Question: I'm trying to add a gradient to my web site's background. Unfortunately, I can't get the gradient to extend to the bottom of the page. The final result looks like this:

I highlighted the edges to illustrate the borders of the browser in the pic. This is an ASP MVC site so I use a shared layout page. Here is the full html/razor from that file:
'''
<!DOCTYPE html>
<html>
<head>
<meta charset="utf-8" />
<title>@ViewBag.Title</title>
<meta http-equiv="X-UA-Compatible" content="IE=edge" />
<link href="@Url.Content("~/Content/Site.css")" rel="stylesheet" type="text/css" />
<script src="@Url.Content("~/Scripts/modernizr-1.7.min.js")" type="text/javascript"></script>
<script src="@Url.Content("~/Scripts/jquery-1.8.3.js")" type="text/javascript"></script>
<script src="@Url.Content("~/Scripts/jquery-ui.js")" type="text/javascript"></script>
<script src="@Url.Content("~/Scripts/typeahead.js")" type="text/javascript"></script>
<script type="text/javascript">
$(document).ready(function () {
//Determine which links to show in navbar
window.onload = function () {
$.ajax({
type: 'GET',
url: '@Url.Action("CheckSecurity", "Home")',
dataType: 'json',
success: function (data) {
if (data == "viewer" || data == "NA") {
$('#Review').hide();
$('.Admin').hide();
} else if (data == "modifier") {
$('.Admin').hide();
}
}
});
};
})
</script>
</head>
<body>
<div id="background-wrapper">
@using Monet.Common
<div class="page">
@Html.Partial("NavBarPartial")
<img src="@Url.Content("~/Content/images/TEST2body_top.png")" id="topPic" alt="tag" />
<section id="main">
@RenderBody()
</section>
<footer>
<span style="color: Gray;"> </span>
</footer>
</div>
</div>
</body>
</html>
'''
And here is the CSS I'm using
'''
#background-wrapper {
background: rgb(235,241,246); /* Old browsers */
background: -moz-linear-gradient(top, rgba(235,241,246,1) 19%, rgba(235,241,246,1) 68%, rgba(171,211,238,1) 95%); /* FF3.6+ */
background: -webkit-gradient(linear, left top, left bottom, color-stop(19%,rgba(235,241,246,1)), color-stop(68%,rgba(235,241,246,1)), color-stop(95%,rgba(171,211,238,1))); /* Chrome,Safari4+ */
background: -webkit-linear-gradient(top, rgba(235,241,246,1) 19%,rgba(235,241,246,1) 68%,rgba(171,211,238,1) 95%); /* Chrome10+,Safari5.1+ */
background: -o-linear-gradient(top, rgba(235,241,246,1) 19%,rgba(235,241,246,1) 68%,rgba(171,211,238,1) 95%); /* Opera 11.10+ */
background: -ms-linear-gradient(top, rgba(235,241,246,1) 19%,rgba(235,241,246,1) 68%,rgba(171,211,238,1) 95%); /* IE10+ */
background: linear-gradient(to bottom, rgba(235,241,246,1) 19%,rgba(235,241,246,1) 68%,rgba(171,211,238,1) 95%); /* W3C */
filter: progid:DXImageTransform.Microsoft.gradient( startColorstr='#ebf1f6', endColorstr='#abd3ee',GradientType=0 ); /* IE6-9 */
height: 100%;
width: 100%;
}
header,
footer,
nav,
section {
display: block;
}
.page
{
width: 1000px;/*75em;/*83.7em;*/
margin-left: auto;
margin-right: auto;
}
#main
{
background-image: url('Images/TEST2body_rpt.png');
background-repeat: repeat-y;
clear: both; /*add this so tabs go left! */
padding: 15px 15px 15px 30px; /*30px 30px 15px 30px; */
background-color: #fff;
/*border-radius: 4px 0 0 0;*/
-webkit-border-radius: 4px 0 0 0;
-moz-border-radius: 4px 0 0 0;
background-position: 0 10px;
}
'''
Does anyone know how to set the gradient so that the most solid color is consistently at the bottom of the browser, regardless of it's size? Very new to front end design so any tips/suggestions would be greatly appreciated?
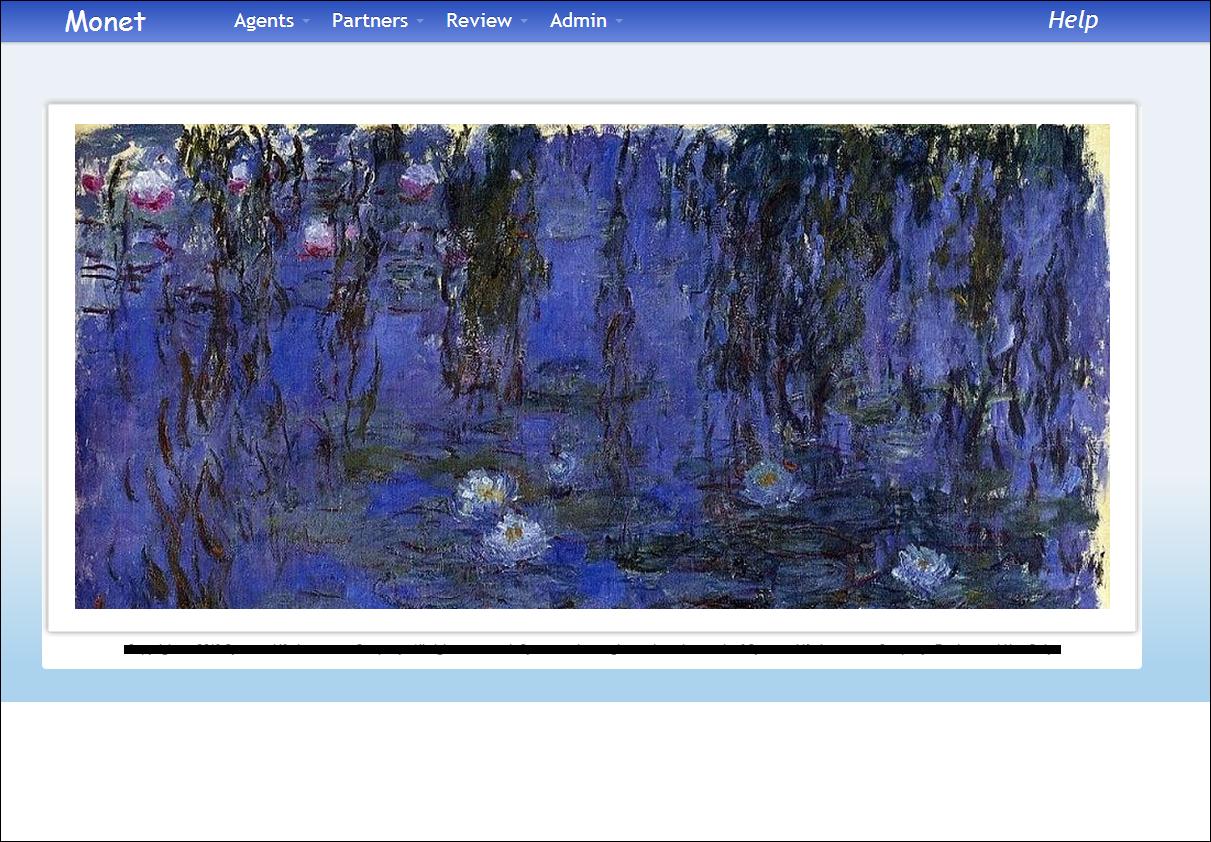
Answer: Try:
'''
html,body{height:100%;width:100%;}
'''
<URL>